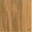
Piece: xx